Interaction volume radius: 10 \u00c5
Interaction volume height: 25 \u00c5
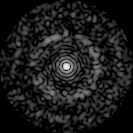
Disorder parameter: 0.8422